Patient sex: F
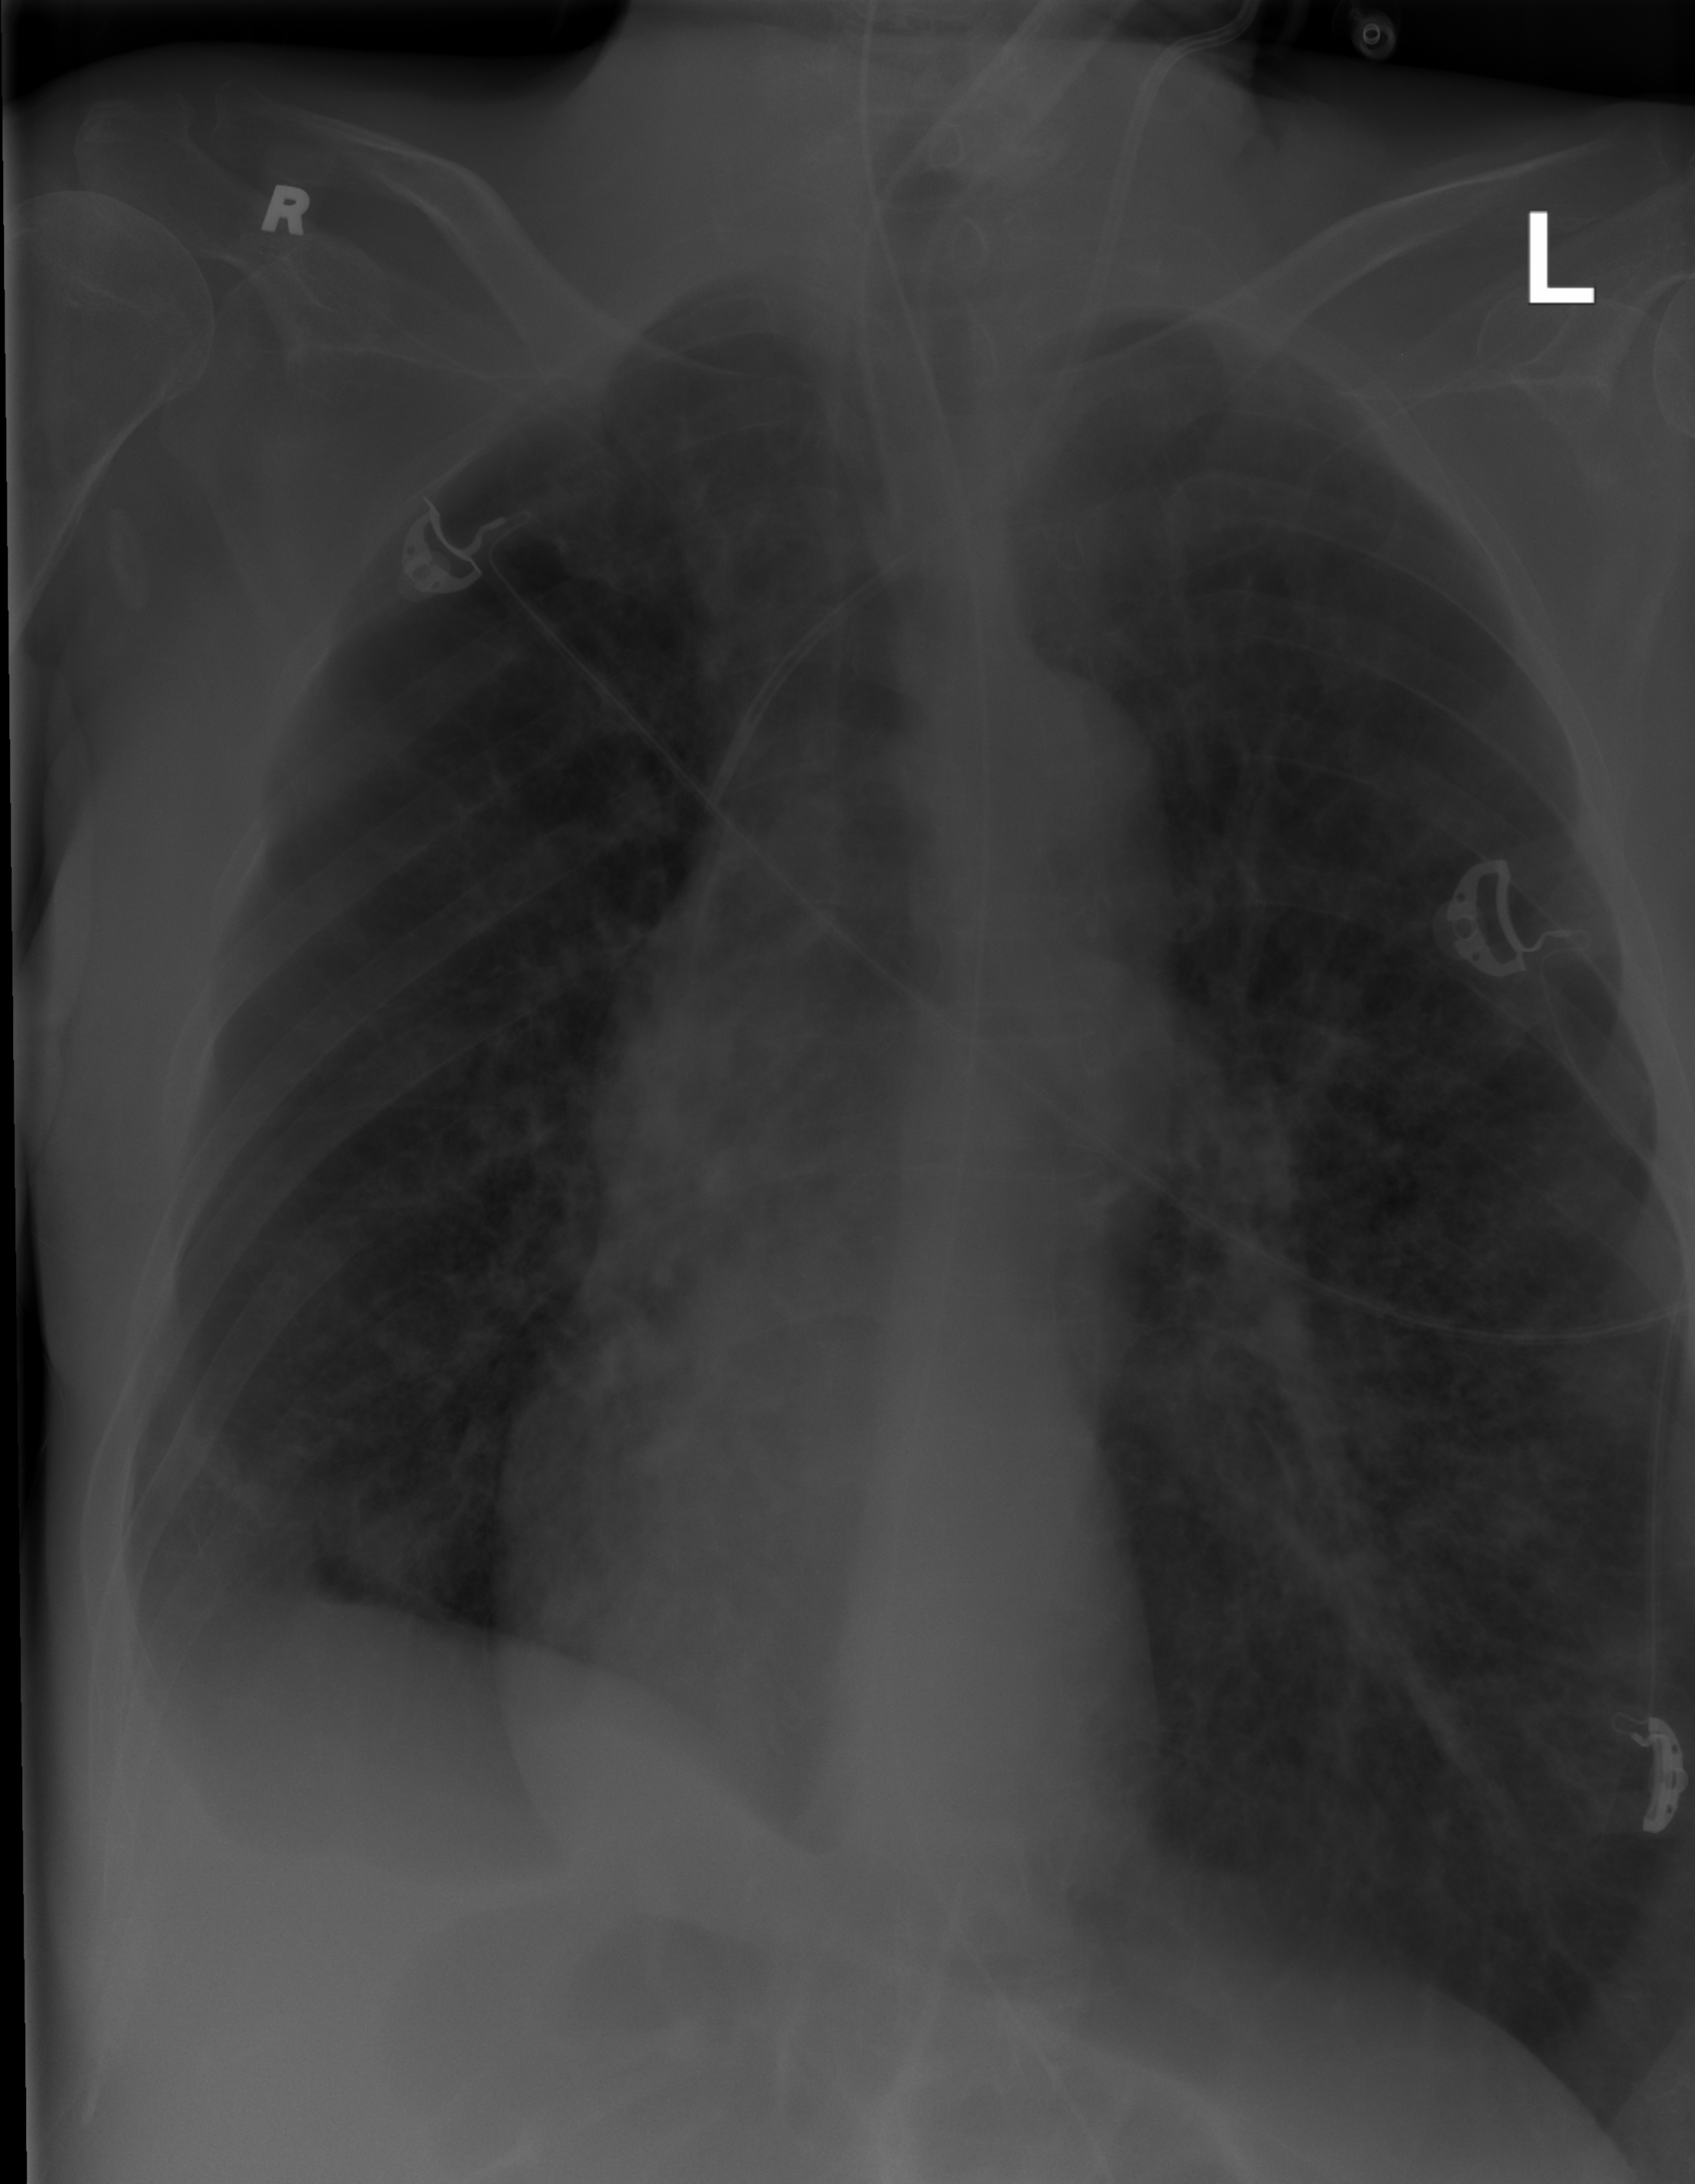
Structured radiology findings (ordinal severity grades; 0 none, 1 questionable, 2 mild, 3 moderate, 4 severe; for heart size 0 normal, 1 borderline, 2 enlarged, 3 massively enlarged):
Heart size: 0
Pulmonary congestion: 0
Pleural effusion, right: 1
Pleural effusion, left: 0
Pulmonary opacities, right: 0
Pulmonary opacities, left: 0
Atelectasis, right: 2
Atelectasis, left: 0